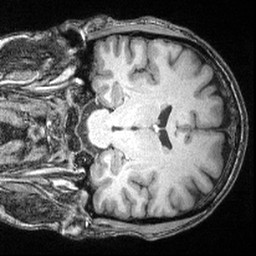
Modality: T1w
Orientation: coronal
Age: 46
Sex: male
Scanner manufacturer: siemens
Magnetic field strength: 3 T
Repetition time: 2.4 s
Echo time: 0.00374 s